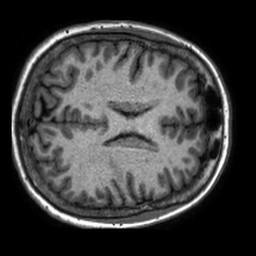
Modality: T1w
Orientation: axial
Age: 60
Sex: female
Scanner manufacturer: philips
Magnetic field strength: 1.5 T
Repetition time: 0.008338 s
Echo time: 0.003829 s